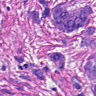
Metastatic tissue present: yes